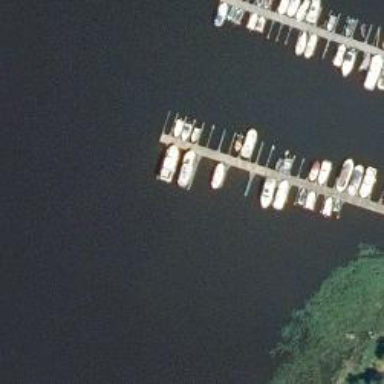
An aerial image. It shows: Pier with mooring facilities.